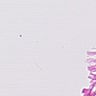
Metastatic tissue present: no